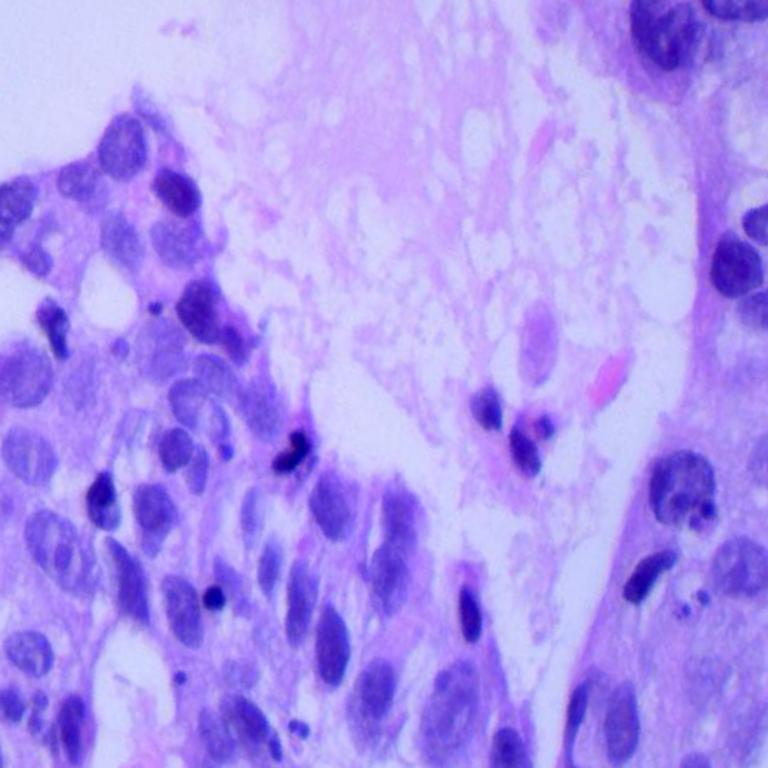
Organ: lung
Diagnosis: adenocarcinomas